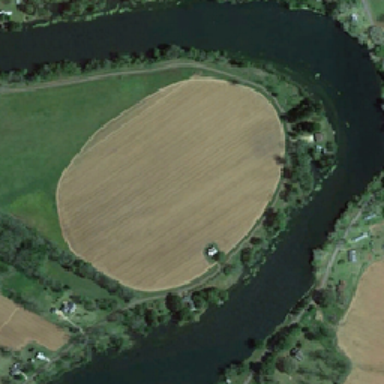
A circular land is bare .